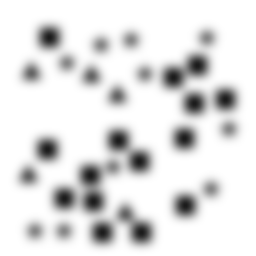
Squares: 15
Triangles: 5
Stars: 10
Total shapes: 30